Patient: sex F, age 58
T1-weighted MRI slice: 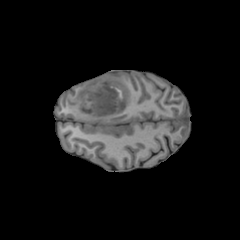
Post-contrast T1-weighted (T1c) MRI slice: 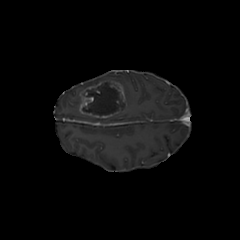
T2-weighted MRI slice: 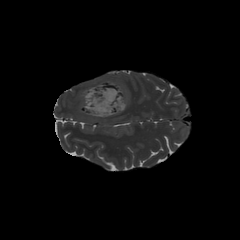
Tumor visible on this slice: yes
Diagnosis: Glioblastoma, IDH-wildtype
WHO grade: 4